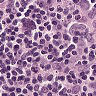
Metastatic tissue present: no